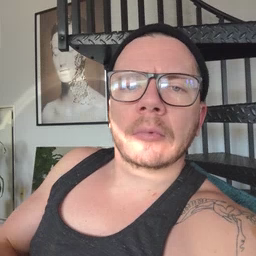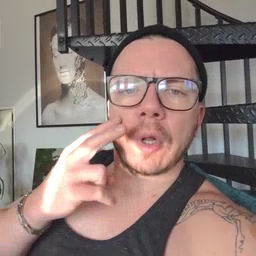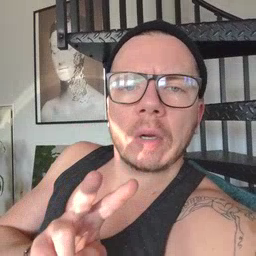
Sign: look